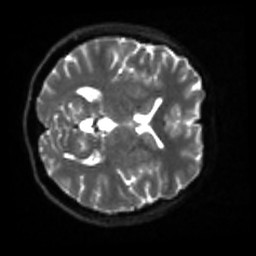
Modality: sbref
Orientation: axial
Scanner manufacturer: siemens
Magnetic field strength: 3 T
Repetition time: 4 s
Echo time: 0.0594 s